【题型】解答题　【知识点】立体几何　【难度】medium
现需要设计一个仓库，由上、下两部分组成，上部的形状是正四棱锥$P-A_1B_1C_1D_1$，下部的形状是正四棱柱$ABCD-A_1B_1C_1D_1$（如图所示），并要求正四棱柱的高$O_1O$是正四棱锥的高$PO_1$的4倍.

\noindent (1)若$AB=6\mathrm{m}$,$PO_1=2\mathrm{m}$，则仓库的容积是多少$\mathrm{m}^3$？

\noindent (2)若正四棱锥的侧棱长为$6\mathrm{m}$，$PO_1=2\mathrm{m}$，现欲粉刷仓库上部屋顶和下部外墙，上部需增加防水处理，每平方米粉刷费用是100元，下部每平方米粉刷费用是80元，问粉刷总费用是多少元（结果精确到0.1元）？

\noindent (3)若正四棱锥的侧棱长为$6\mathrm{m}$，当$PO_1$为多少时，下部的正四棱柱侧面积最大，最大面积是多少？
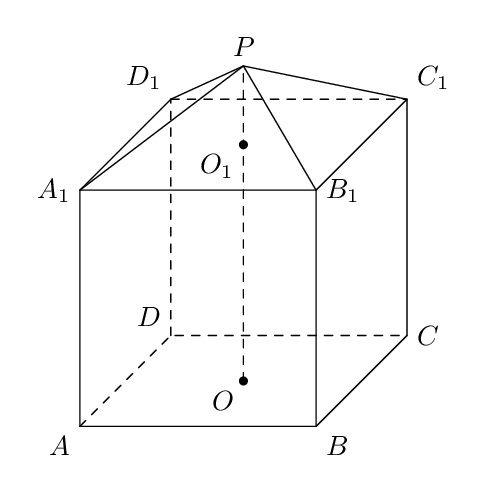
【解答】
\noindent 【答案】(1)$312\mathrm{m}^3$

\noindent (2)$27635.4$元

\noindent (3)$PO_1=3\sqrt{2}\mathrm{m}$时，下部的正四棱柱侧面积最大，最大侧面积是$288\sqrt{2}\mathrm{m}^2$

\vspace{5pt}
\noindent 【分析】(1)根据条件，可得$OO_1=4PO_1=8\mathrm{m}$，根据体积公式，分别求得正四棱锥$P-A_1B_1C_1D_1$的体积和正四棱柱$ABCD-A_1B_1C_1D_1$的体积，相加即可得答案.

\noindent (2)根据条件，求得各个长度，进而可得正四棱锥$P-A_1B_1C_1D_1$的侧面积和正四棱柱$ABCD-A_1B_1C_1D_1$的侧面积，根据单价，即可得答案.

\noindent (3)设$PO_1=x\mathrm{m}$，可表示出各个长度，进而可得下部分的侧面积为$s$的表达式，根据二次函数的性质，即可得答案.

\vspace{5pt}
\noindent 【详解】(1)由$PO_1=2\mathrm{m}$知$OO_1=4PO_1=8\mathrm{m}$.

\noindent 因为$A_1B_1=AB=6\mathrm{m}$，

\noindent 所以正四棱锥$P-A_1B_1C_1D_1$的体积
$V_{\text{锥}}=\dfrac{1}{3}\times A_1B_1^2\times PO_1=\dfrac{1}{3}\times 6^2\times 2=24\mathrm{m}^3$，

\noindent 正四棱柱$ABCD-A_1B_1C_1D_1$的体积
$V_{\text{柱}}=AB^2\times OO_1=6^2\times 8=288\mathrm{m}^3$.

\noindent 所以仓库的容积$V=V_{\text{锥}}+V_{\text{柱}}=24+288=312\mathrm{m}^3$.

\vspace{5pt}
\noindent (2)如图，连接$O_1B_1$，取$B_1C_1$的中点$M$，连接$PM$.

\noindent 在正四棱锥$P-A_1B_1C_1D_1$中，$PB_1=PC_1$，

\noindent 所以$PM\perp B_1C_1$.

\noindent 因为$PO_1=2\mathrm{m}$,$PB_1=6\mathrm{m}$，$OO_1=8\mathrm{m}$，

\noindent 所以$O_1B_1=\sqrt{36-4}=4\sqrt{2}\mathrm{m}$，

\noindent 所以$C_1B_1=4\sqrt{2}\times\sqrt{2}=8\mathrm{m}$，

\noindent 所以$PM=\sqrt{36-16}=2\sqrt{5}\mathrm{m}$，

\noindent 所以$S_{\triangle PB_1C_1}=\dfrac{1}{2}\times B_1C_1\times PM=\dfrac{1}{2}\times 8\times 2\sqrt{5}=8\sqrt{5}\mathrm{m}^2$，

\noindent 所以正四棱锥$P-A_1B_1C_1D_1$的侧面积为：$4S_{\triangle PB_1C_1}=32\sqrt{5}\mathrm{m}^2$.

\noindent 正四棱柱$ABCD-A_1B_1C_1D_1$的侧面积为：$8\times 8\times 4=256\mathrm{m}^2$

\noindent 则粉刷总费用为：$32\sqrt{5}\times 100+256\times 80=3200\sqrt{5}+20480\approx 27635.4$元.

\vspace{5pt}
\noindent (3)设$PO_1=x\mathrm{m}$，下部分的侧面积为$S\mathrm{m}^2$，连接$A_1O_1$，

\noindent 则$OO_1=4x\mathrm{m}$,$A_1O_1=\sqrt{36-x^2}\mathrm{m}$,$A_1B_1=\sqrt{2}\cdot\sqrt{36-x^2}\mathrm{m}$，

\noindent 则$S=4\times A_1B_1\times OO_1=16\sqrt{2}x\sqrt{36-x^2}=16\sqrt{2}\cdot\sqrt{x^2(36-x^2)}(0<x<6)$，

\noindent 设$f(x)=x^2(36-x^2)=-x^4+36x^2=-(x^2-18)^2+324$，

\noindent 当$x^2=18$，即$x=3\sqrt{2}$时，$f(x)_{\max}=324$,$S_{\max}=288\sqrt{2}$，

\noindent 故当$PO_1=3\sqrt{2}\mathrm{m}$时，下部的正四棱柱侧面积最大，最大侧面积是$288\sqrt{2}\mathrm{m}^2$.
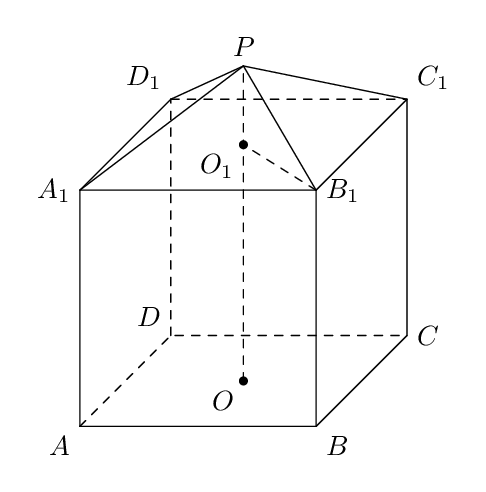
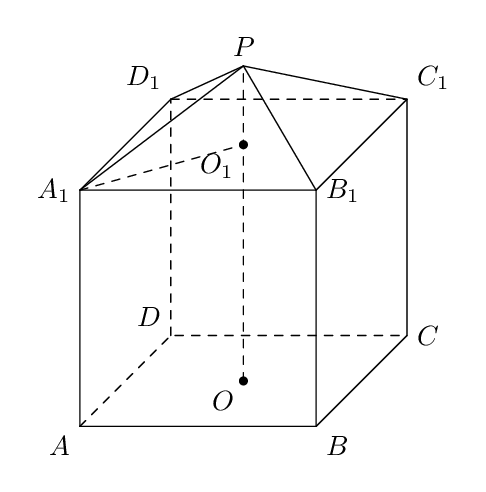